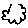
Label: cloud